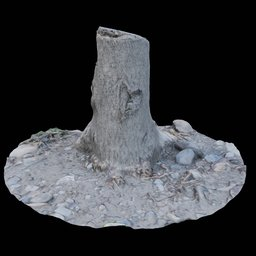
Label: nature